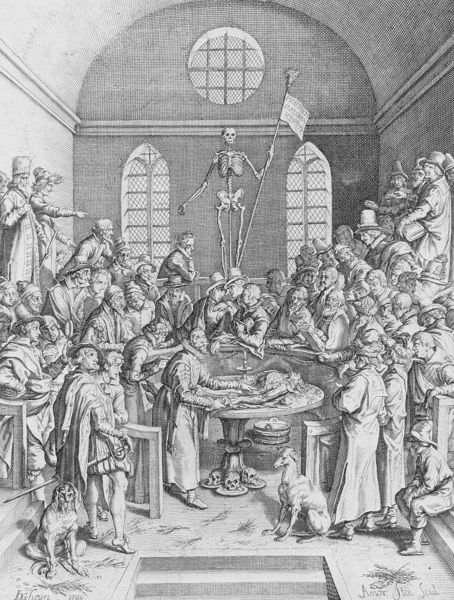
Titel: Eine Anatomiestunde bei Petrus Pauw (nach Jacob de Gheyn)
Künstler: Andries Stoc
Schlagwörter: weiß, menschen, fenster, hüte, männer, raum, schwarz, tisch, zeichnung, hund, hunde, tiere, versammlung, leiche, tod, tot, toter, gelehrte, signatur, kirche, kind, theater, pferd, schrift, bogen, fahne, flagge, saal, treppe, essen, stufen, halle, druck, stich, schwert, arzt, medizin, skelett, totenkopf, opfer, bottich, totenschädel, parlament, lesung, ärzte, gerippe, skellett, hörsaal, spruchband, rat, skellet, sezieren, autopsie, theatrum, leichenhalle, gremium, medizinisches theater